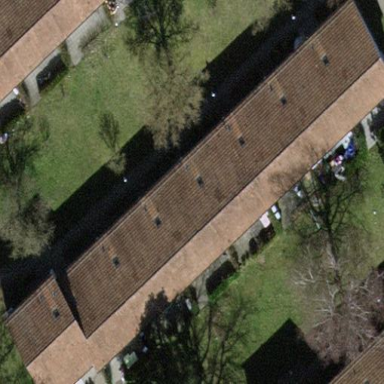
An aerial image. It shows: Terrace building.